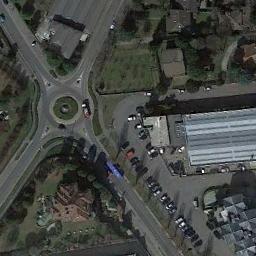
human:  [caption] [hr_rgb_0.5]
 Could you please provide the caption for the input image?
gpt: There are some cars near the roundabout .

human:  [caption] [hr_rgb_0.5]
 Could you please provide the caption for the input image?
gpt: The roundabout with four exits and entrances is surrounded by some buildings and a parking lot is next to the roundabout .

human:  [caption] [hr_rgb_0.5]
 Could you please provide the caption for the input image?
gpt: There are several vehicles driving on the road at the roundabout, There are some buildings and some trees and some lawns around the roundabout, And many cars are parked in the open space beside the roundabout .

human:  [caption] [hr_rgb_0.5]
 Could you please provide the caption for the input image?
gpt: The roundabout is on the grass next to trees and buildings .

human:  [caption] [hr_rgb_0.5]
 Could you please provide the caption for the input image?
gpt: There are some buildings and green lawns beside the roundabout .